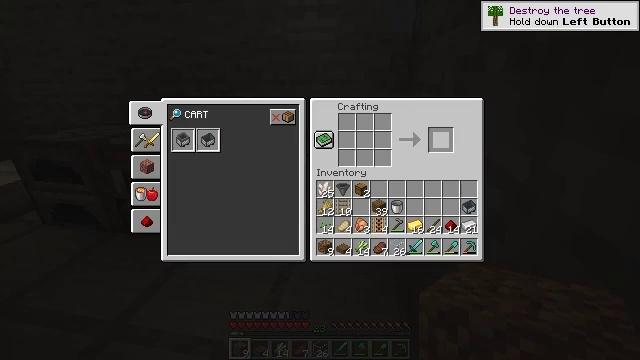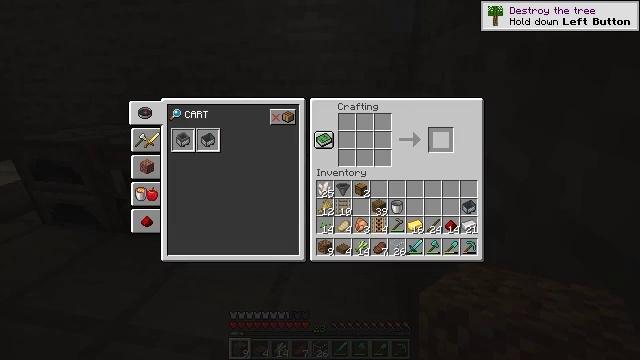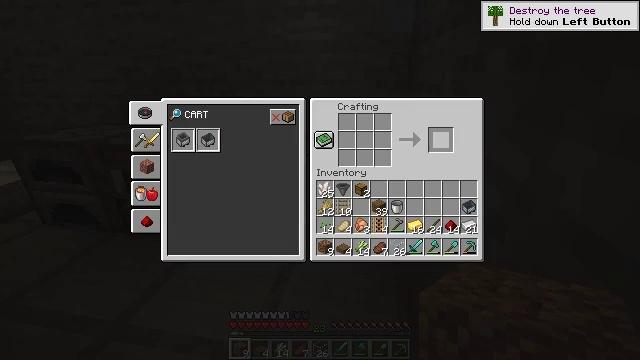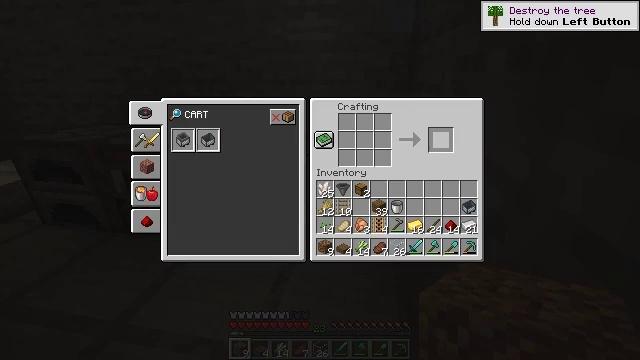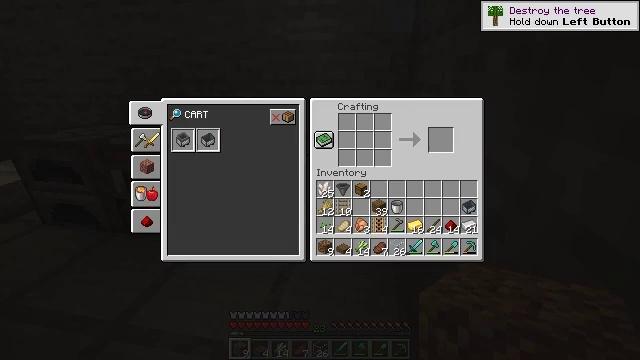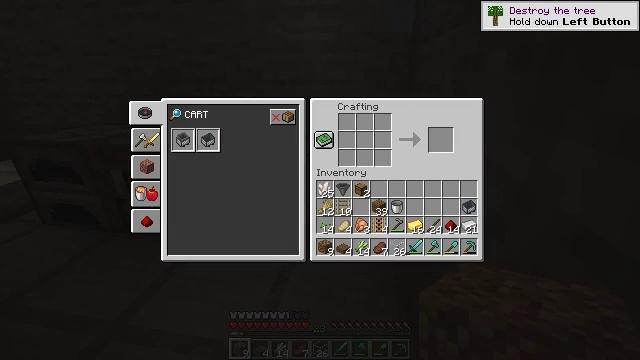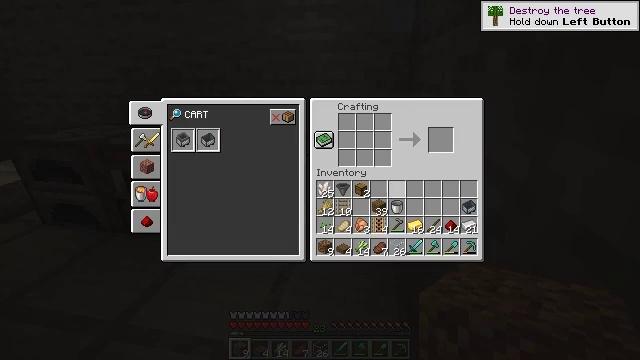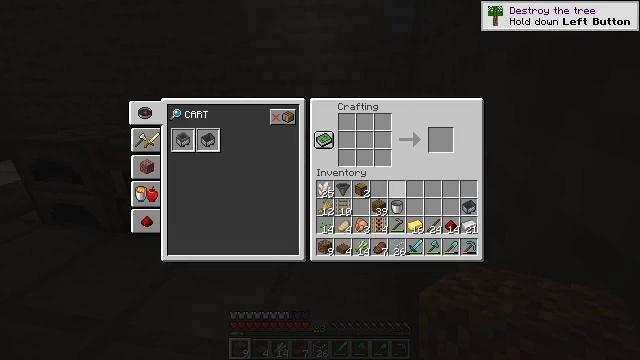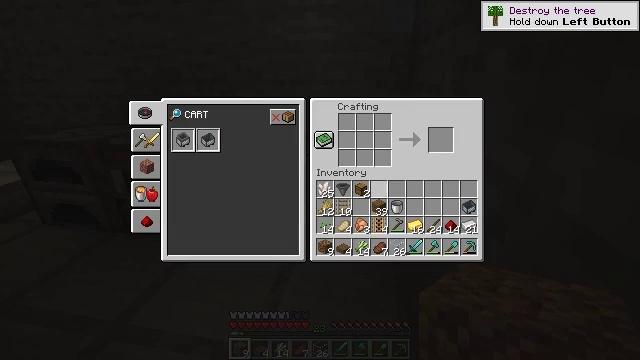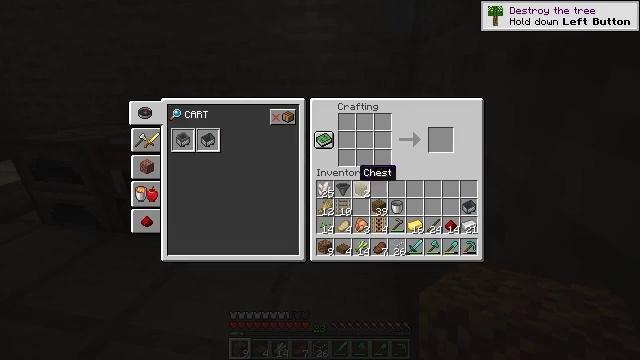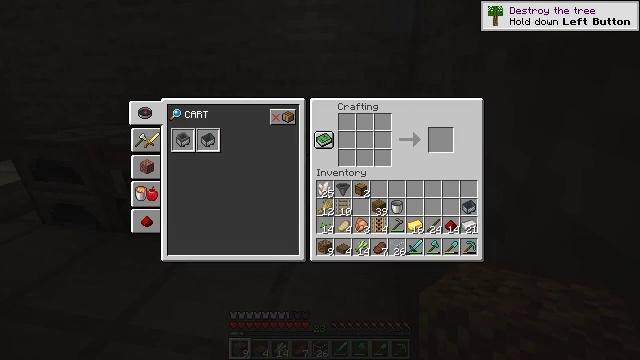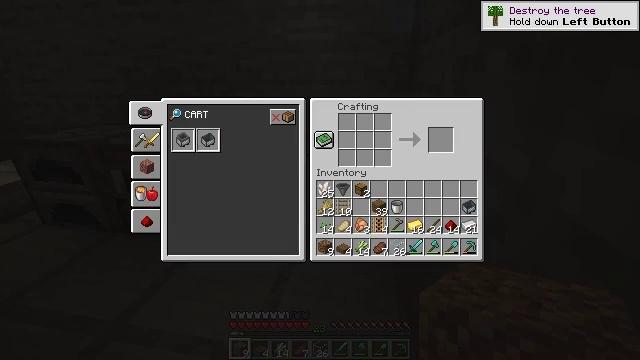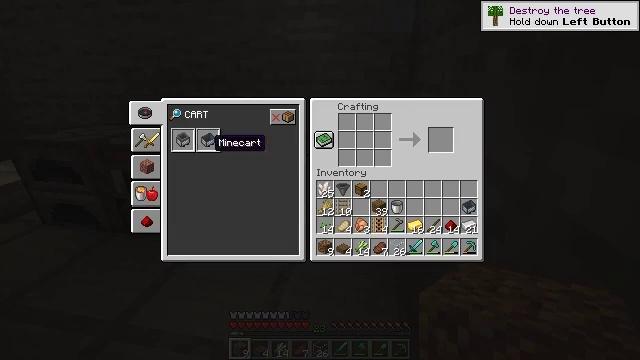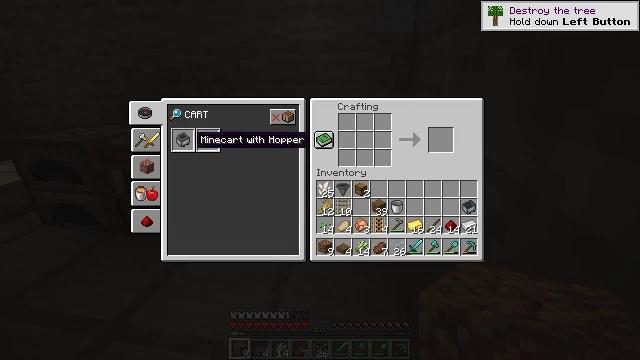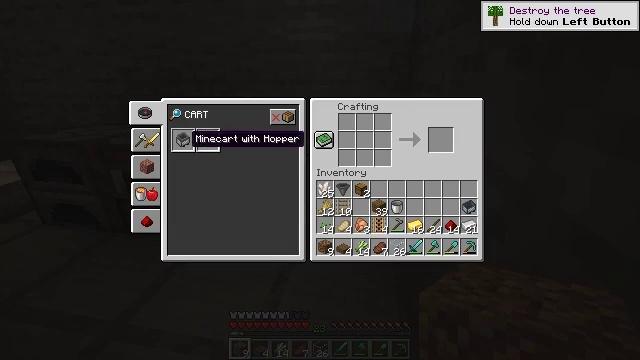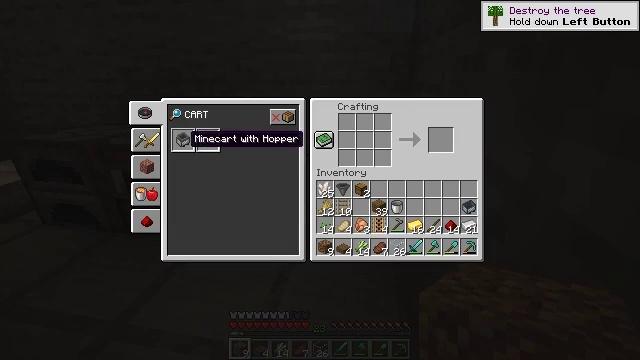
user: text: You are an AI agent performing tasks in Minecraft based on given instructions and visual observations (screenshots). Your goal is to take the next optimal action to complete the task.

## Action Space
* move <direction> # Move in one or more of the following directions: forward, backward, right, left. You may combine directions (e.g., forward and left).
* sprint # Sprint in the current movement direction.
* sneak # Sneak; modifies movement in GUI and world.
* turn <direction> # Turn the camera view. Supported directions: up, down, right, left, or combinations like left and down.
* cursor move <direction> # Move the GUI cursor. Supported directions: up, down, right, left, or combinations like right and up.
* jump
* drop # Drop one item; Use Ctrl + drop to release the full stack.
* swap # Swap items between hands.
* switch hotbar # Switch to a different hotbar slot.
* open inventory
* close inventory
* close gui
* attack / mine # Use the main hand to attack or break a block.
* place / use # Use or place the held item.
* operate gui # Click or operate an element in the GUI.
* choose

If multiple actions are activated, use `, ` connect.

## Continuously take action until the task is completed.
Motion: motion action
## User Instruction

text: Use a crafting table to make a hopper minecart.
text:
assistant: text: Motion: sneak
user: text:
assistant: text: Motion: sneak
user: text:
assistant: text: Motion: sneak
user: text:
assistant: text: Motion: sneak, turn left and down
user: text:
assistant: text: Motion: sneak, turn left and down
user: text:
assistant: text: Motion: turn left and down
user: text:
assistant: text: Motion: no_op
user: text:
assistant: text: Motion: turn left
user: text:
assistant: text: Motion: turn left
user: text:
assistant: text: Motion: turn left and up
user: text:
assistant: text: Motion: turn left and up
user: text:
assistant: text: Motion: turn left
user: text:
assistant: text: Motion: turn left
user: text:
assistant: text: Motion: no_op
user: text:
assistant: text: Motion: no_op
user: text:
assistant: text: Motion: no_op
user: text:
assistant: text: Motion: no_op
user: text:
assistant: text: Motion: no_op
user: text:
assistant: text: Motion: attack / mine
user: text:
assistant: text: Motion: attack / mine
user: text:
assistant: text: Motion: attack / mine
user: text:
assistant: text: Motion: no_op
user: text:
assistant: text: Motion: turn right and down
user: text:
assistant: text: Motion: turn right and down
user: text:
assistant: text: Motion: turn right
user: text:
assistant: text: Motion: turn right
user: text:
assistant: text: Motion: turn right
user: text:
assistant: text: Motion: no_op
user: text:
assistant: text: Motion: no_op
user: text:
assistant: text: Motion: no_op